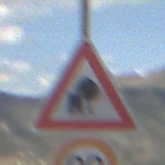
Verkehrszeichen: UnzureichendesLichtraumprofil
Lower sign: Geschwindigkeit90
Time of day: Midday
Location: Outdoor (Nature)
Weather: PartlyCloudy
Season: NotSpecified
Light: Natural